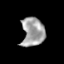
Tissue: skin
Cell type: Epithelial cells
Senescence score: 0.2864
Nuclear area (px): 651
Mean DAPI intensity: 160.731